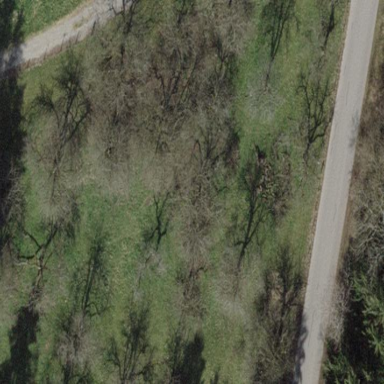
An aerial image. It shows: Orchard.